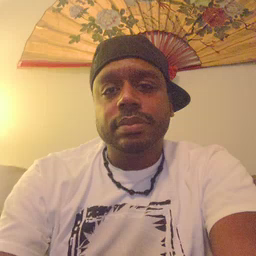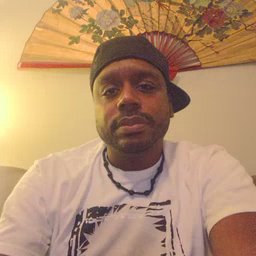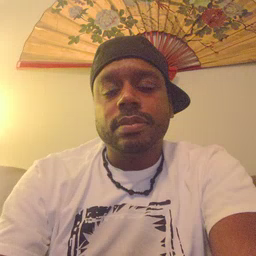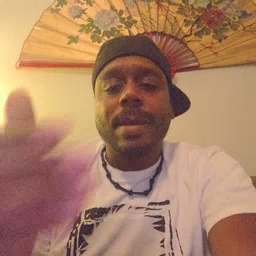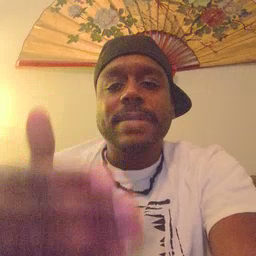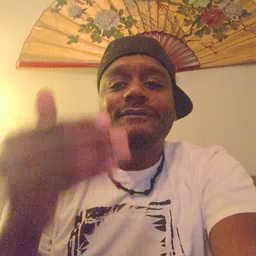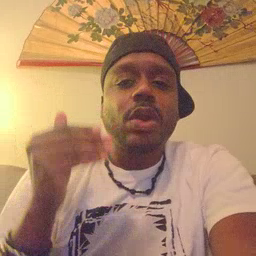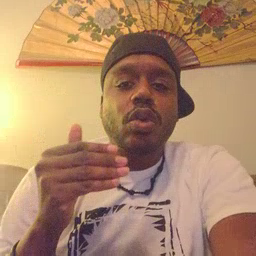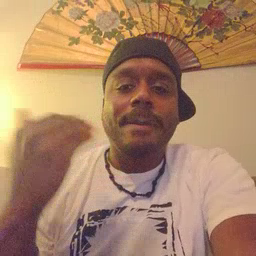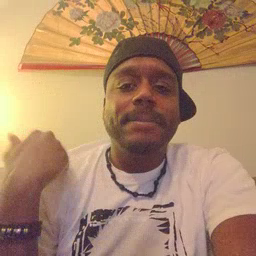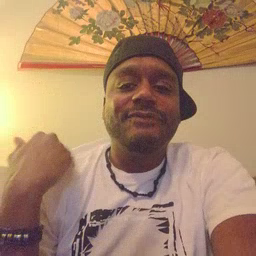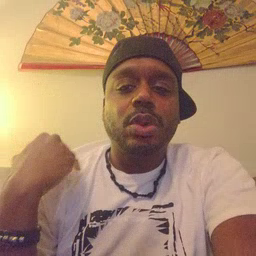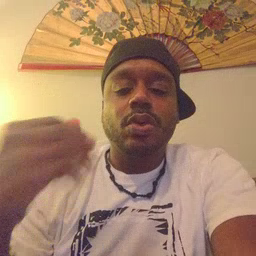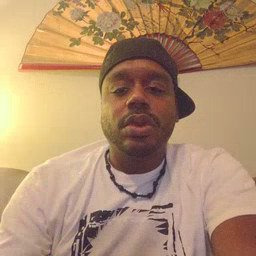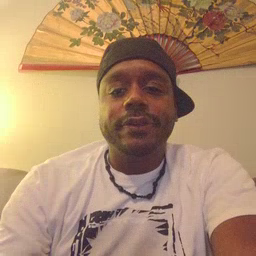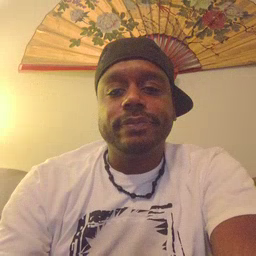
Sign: before